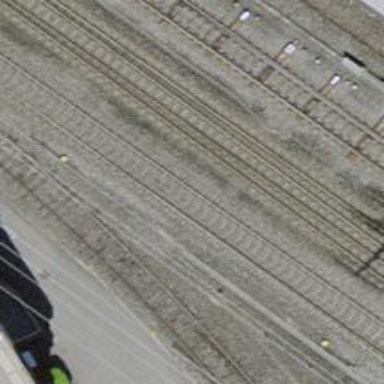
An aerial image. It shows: Railway switch.